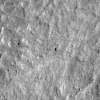
Atmospheric dust classification: not_dusty